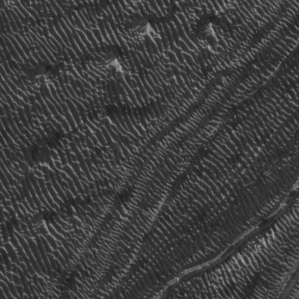
Label: frost